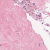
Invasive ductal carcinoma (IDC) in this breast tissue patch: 0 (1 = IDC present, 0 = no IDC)